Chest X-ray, PA view. Patient: 70 years old, sex M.
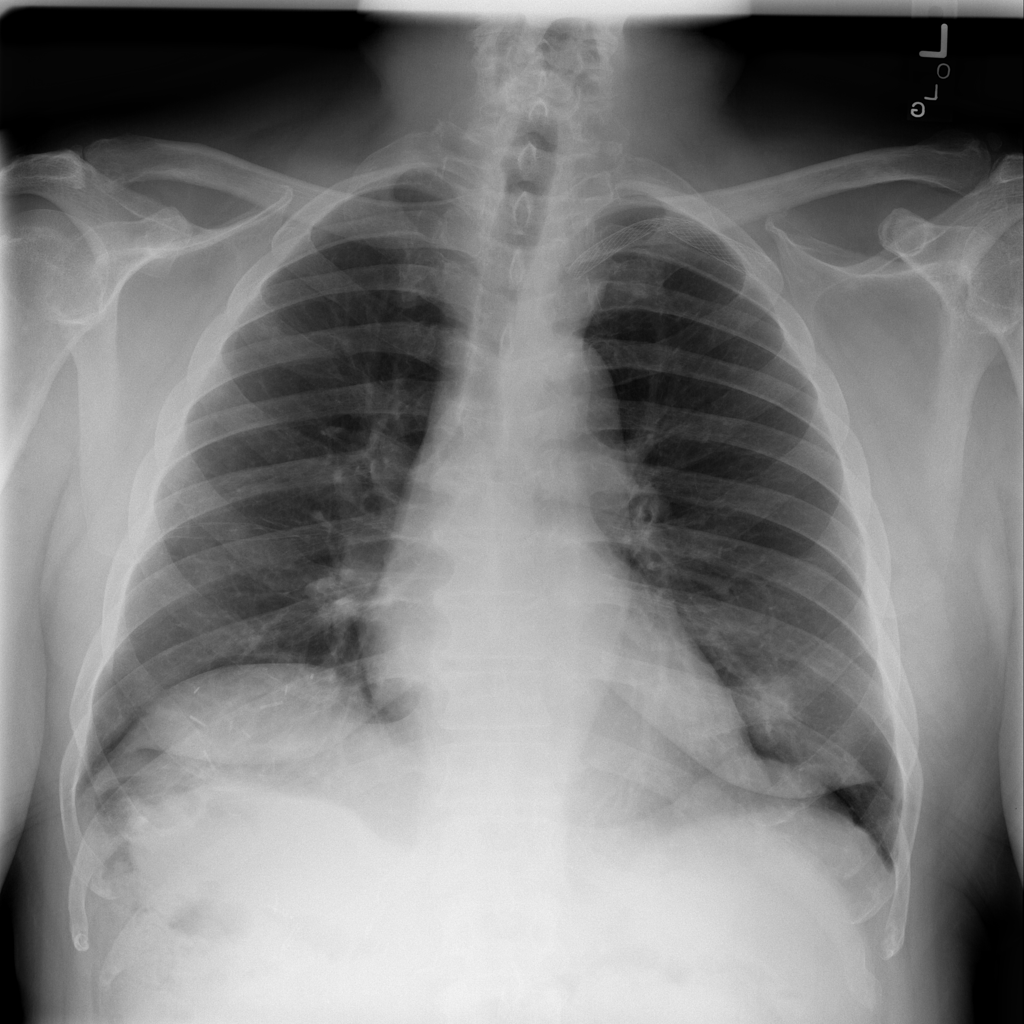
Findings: Nodule